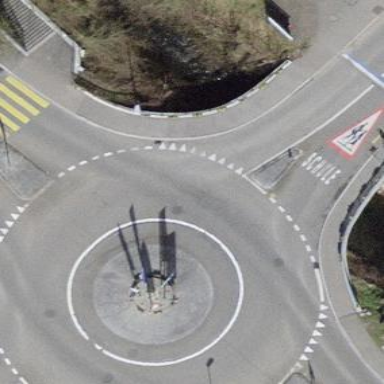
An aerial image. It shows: Primary highway with asphalt surface leading to roundabout. There are separate sidewalks along the road.